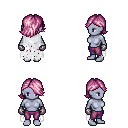
a pixel art fantasy rpg character, female body template, dark elf, purple skin, white tattered cape, magenta pants, pink swoop hairstyle, metal gloves, four views (front, back, left, right), 2x2 character sprite sheet, small pixel art, hard edges, no anti-aliasing